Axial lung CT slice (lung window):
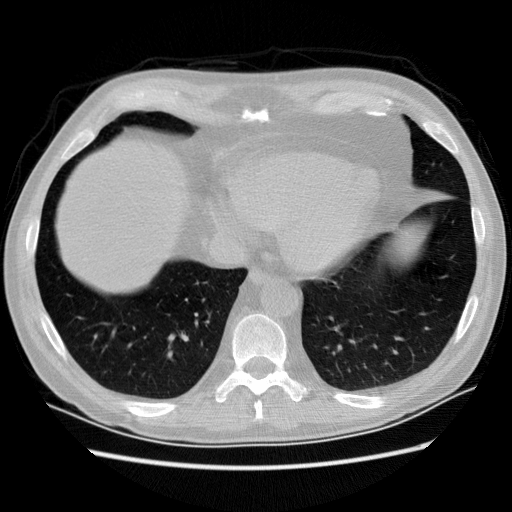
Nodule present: no